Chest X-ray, AP view. Patient: 30 years old, sex F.
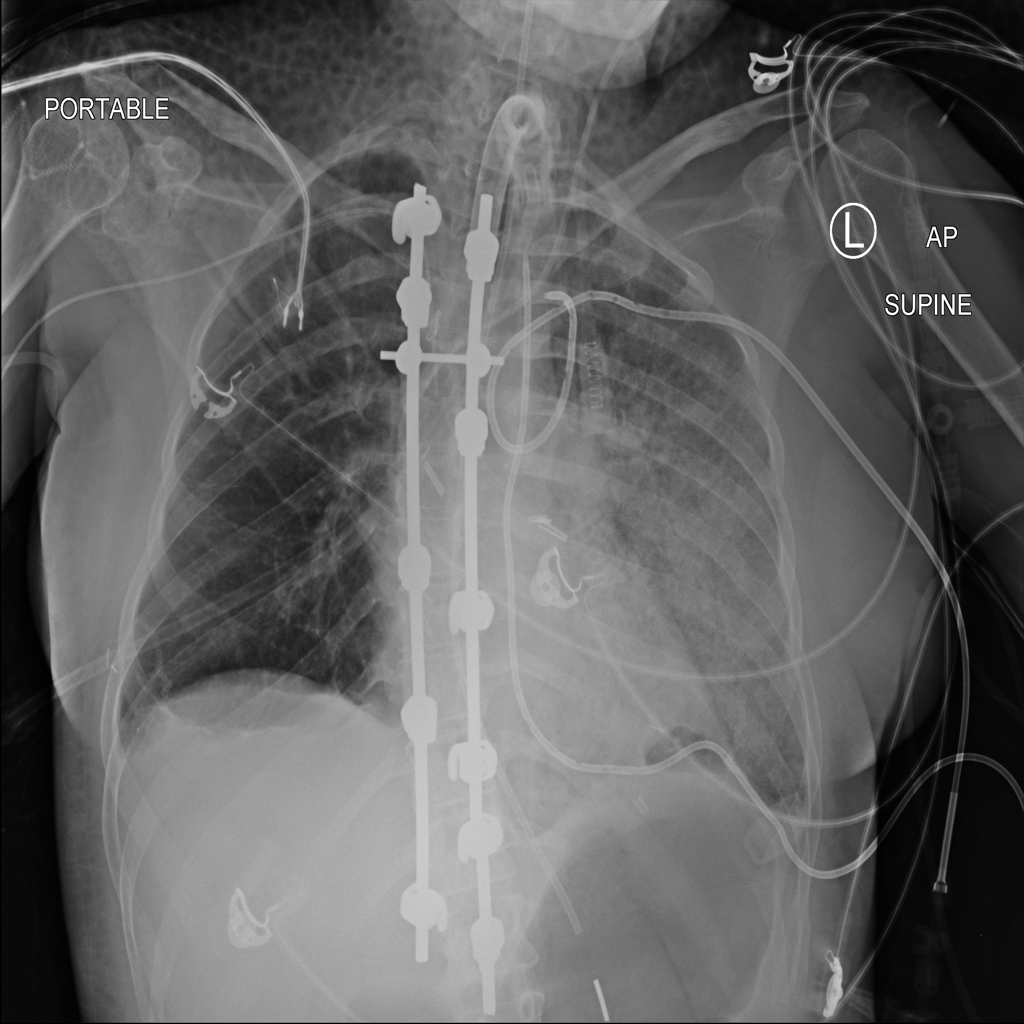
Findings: Infiltration